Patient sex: F
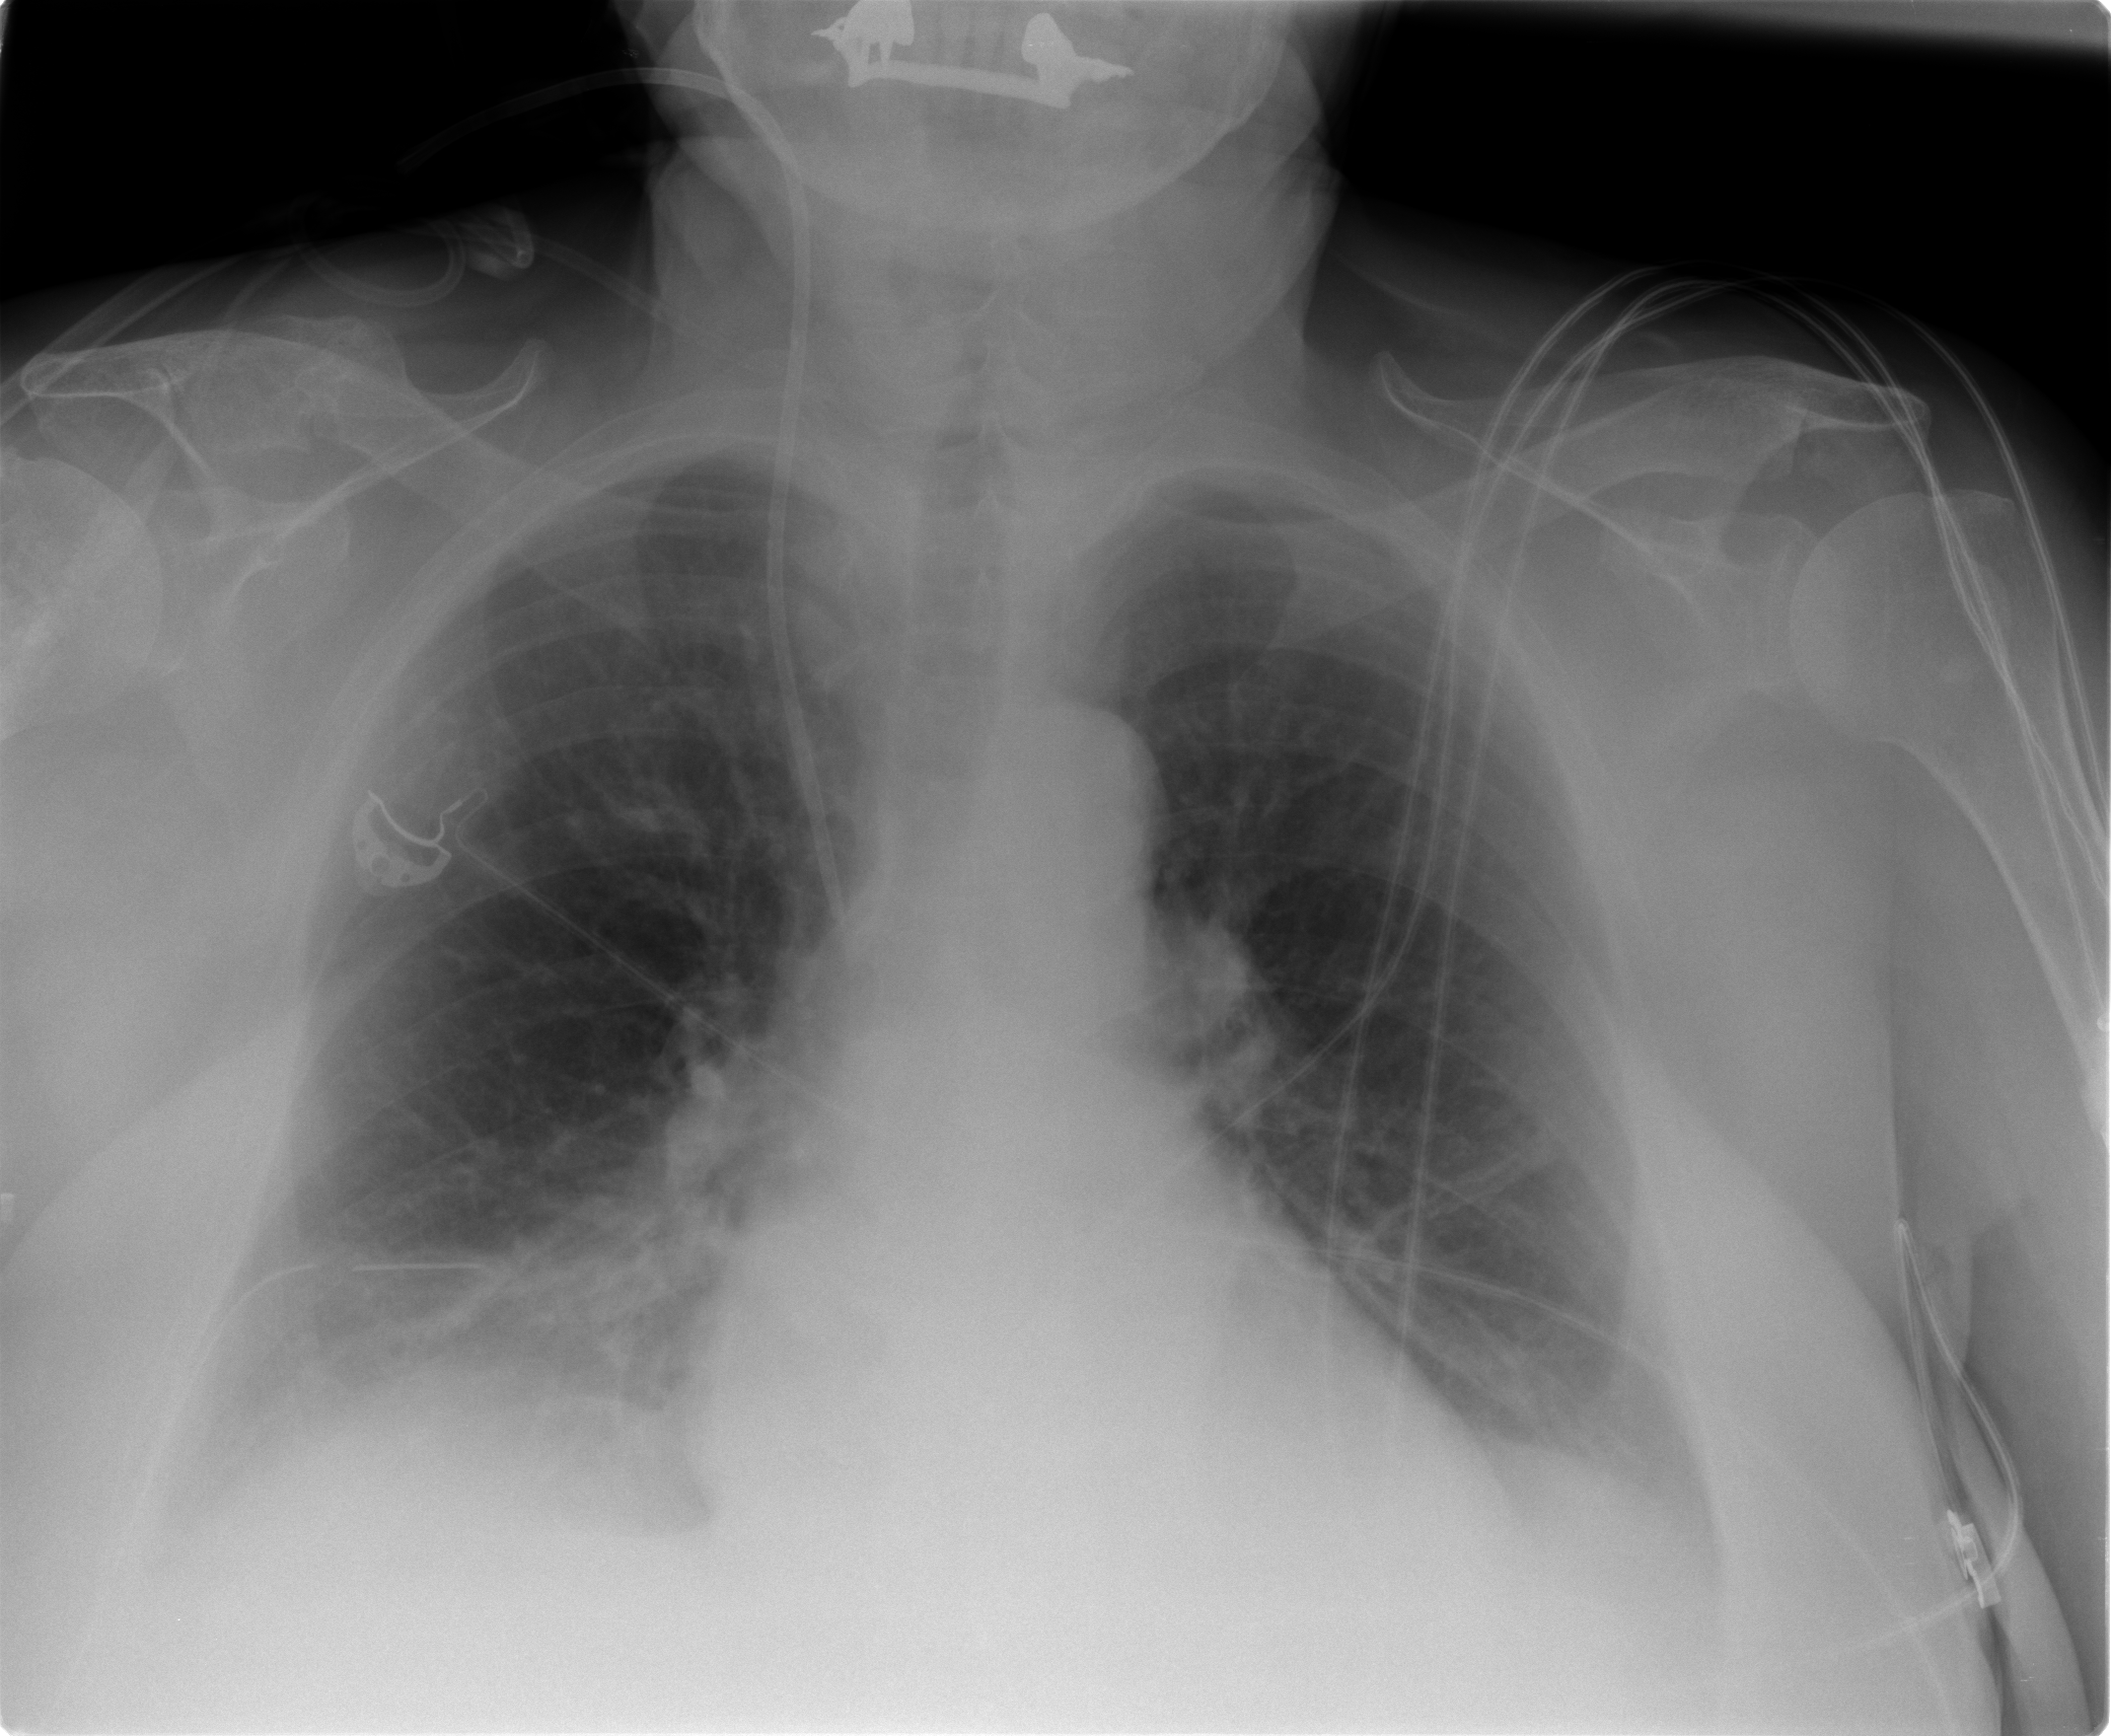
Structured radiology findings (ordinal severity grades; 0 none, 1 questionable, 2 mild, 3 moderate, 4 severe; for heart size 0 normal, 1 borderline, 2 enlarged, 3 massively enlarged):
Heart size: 2
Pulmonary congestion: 2
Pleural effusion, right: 2
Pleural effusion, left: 1
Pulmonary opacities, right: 2
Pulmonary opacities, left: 1
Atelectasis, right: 2
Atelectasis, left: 1